高二 · 解析几何
函数 $y=-\sin x, x \in\left[-\frac{\pi}{2}, \frac{3 \pi}{2}\right]$ 的简图是

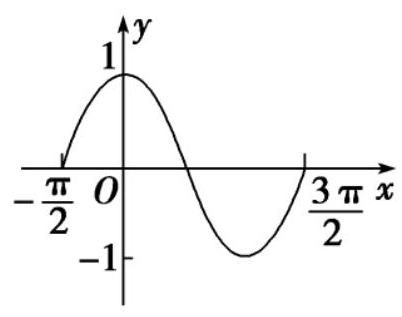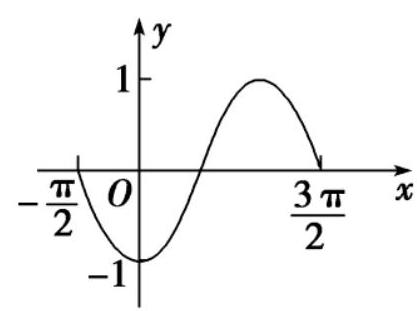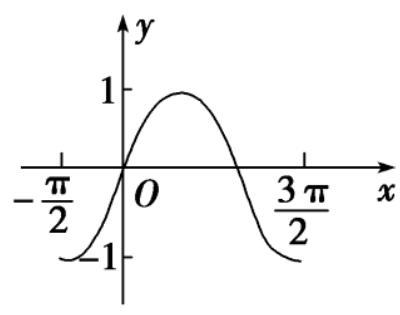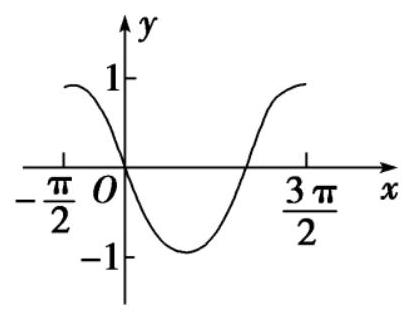
A.

C

B

D
答案: D
解析: 当 $x=-\frac{\pi}{2}$ 时， $y=-\sin x$ 取得最大值 1 ，当 $x=\frac{3 \pi}{2}$ 时， $y=-\sin x$ 取得最大值 1 ，故

选 D